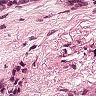
Metastatic tissue present: yes